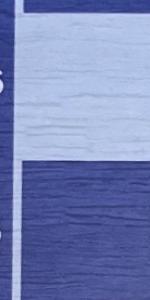
Label: Empty